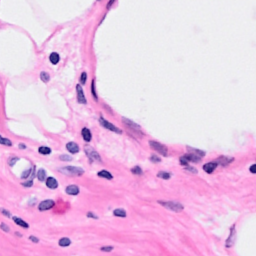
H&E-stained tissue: Breast